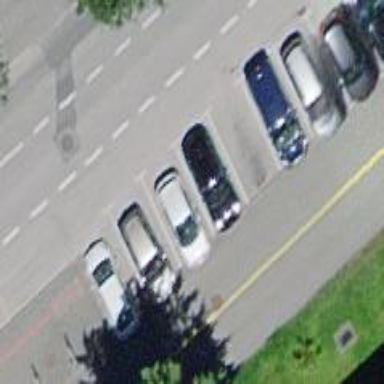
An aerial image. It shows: Parking lane designated for parking.